Interaction volume radius: 10 \u00c5
Interaction volume height: 50 \u00c5
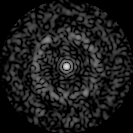
Disorder parameter: 0.838